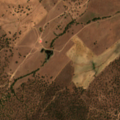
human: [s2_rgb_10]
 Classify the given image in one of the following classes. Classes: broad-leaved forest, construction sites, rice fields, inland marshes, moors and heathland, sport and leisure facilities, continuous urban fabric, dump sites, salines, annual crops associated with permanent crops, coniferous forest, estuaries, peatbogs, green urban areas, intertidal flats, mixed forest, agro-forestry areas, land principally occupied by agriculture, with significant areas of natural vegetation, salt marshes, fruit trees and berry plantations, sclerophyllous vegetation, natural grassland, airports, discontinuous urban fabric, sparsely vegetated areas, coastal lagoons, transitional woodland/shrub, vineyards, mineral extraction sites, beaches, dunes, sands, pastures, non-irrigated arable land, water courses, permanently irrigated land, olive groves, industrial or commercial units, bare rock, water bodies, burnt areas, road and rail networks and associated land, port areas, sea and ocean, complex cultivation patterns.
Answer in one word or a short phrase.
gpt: non-irrigated arable land, agro-forestry areas